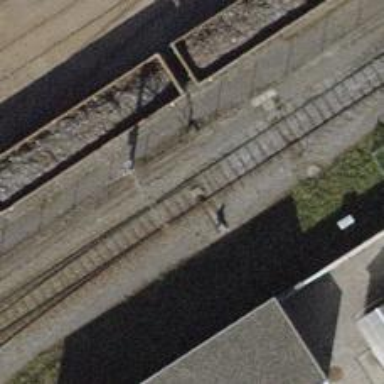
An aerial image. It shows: Railway switch.